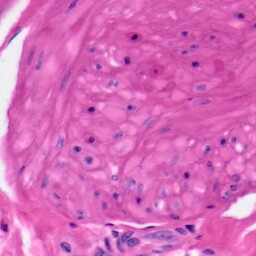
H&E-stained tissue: Skin